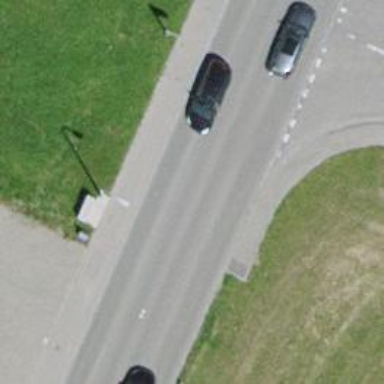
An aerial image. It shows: Footway crossing.